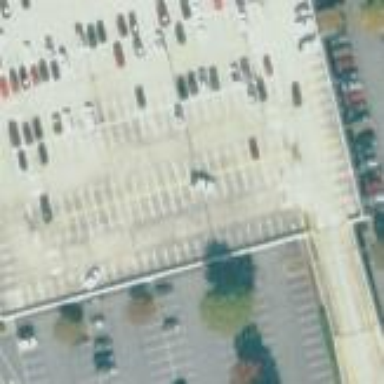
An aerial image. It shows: Multi-storey parking building.